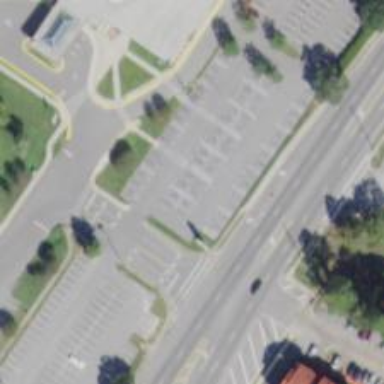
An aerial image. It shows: Parking space.